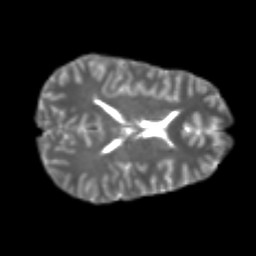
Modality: T2w
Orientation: axial
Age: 24
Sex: male
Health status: healthy
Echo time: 0.074 s